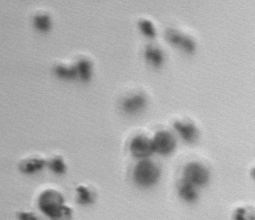
Label: Phaeocystis